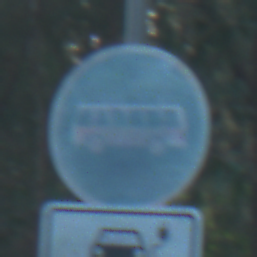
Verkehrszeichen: Busssonderstreifen
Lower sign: MehrspurigeFahrzeugeFrei11
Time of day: MorningAfternoon
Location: Outdoor (Nature)
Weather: Clear
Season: NotSpecified
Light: Natural